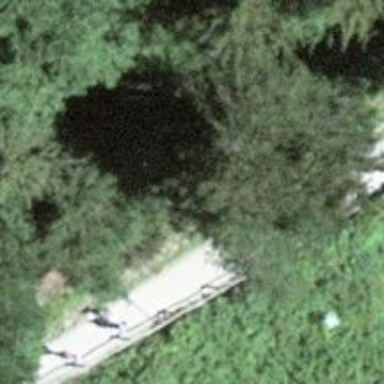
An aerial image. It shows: Bench for seating.